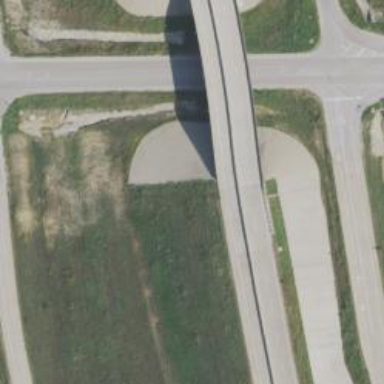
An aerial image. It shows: Motorway expressway.